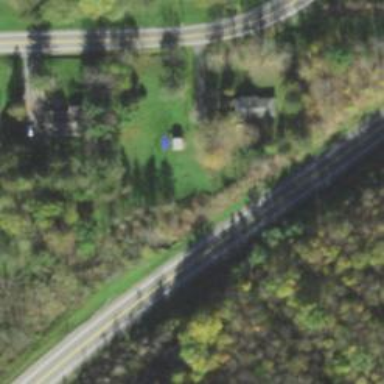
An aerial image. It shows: Culvert tunnel.